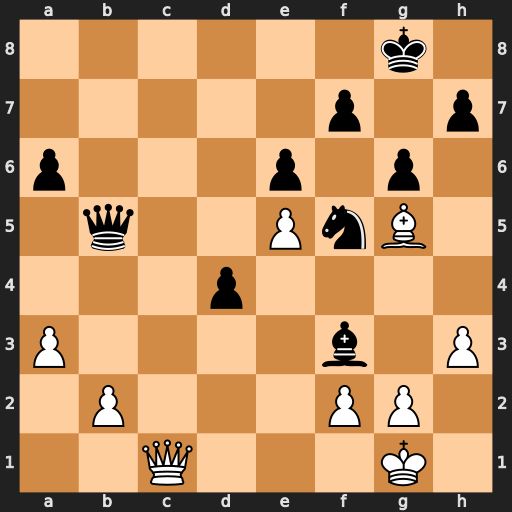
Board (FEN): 6k1/5p1p/p3p1p1/1q2PnB1/3p4/P4b1P/1P3PP1/2Q3K1
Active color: w
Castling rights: -
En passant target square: -
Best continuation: Qc8+ Kg7 Bf6+